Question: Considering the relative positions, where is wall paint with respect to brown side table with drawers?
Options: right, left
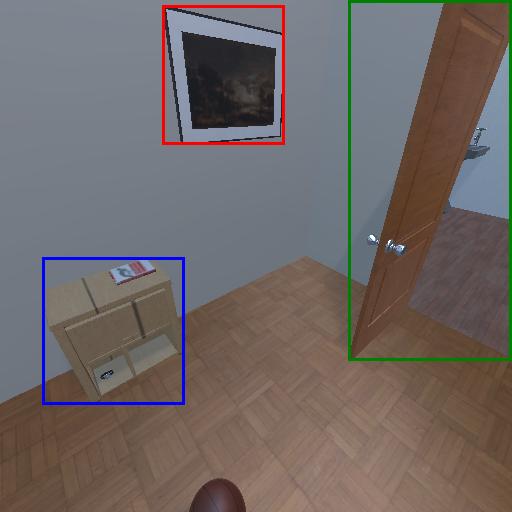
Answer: right